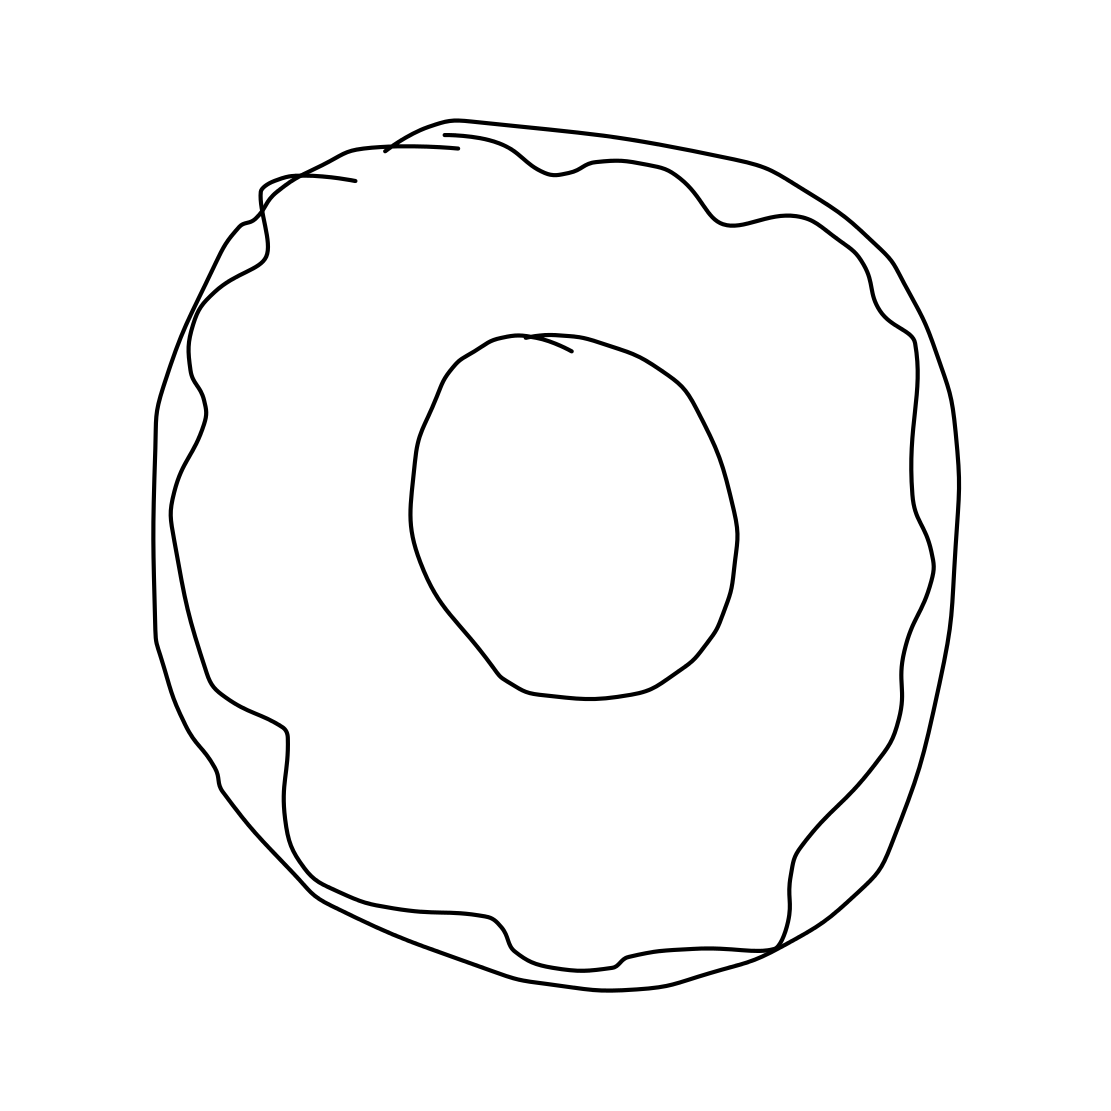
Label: donut